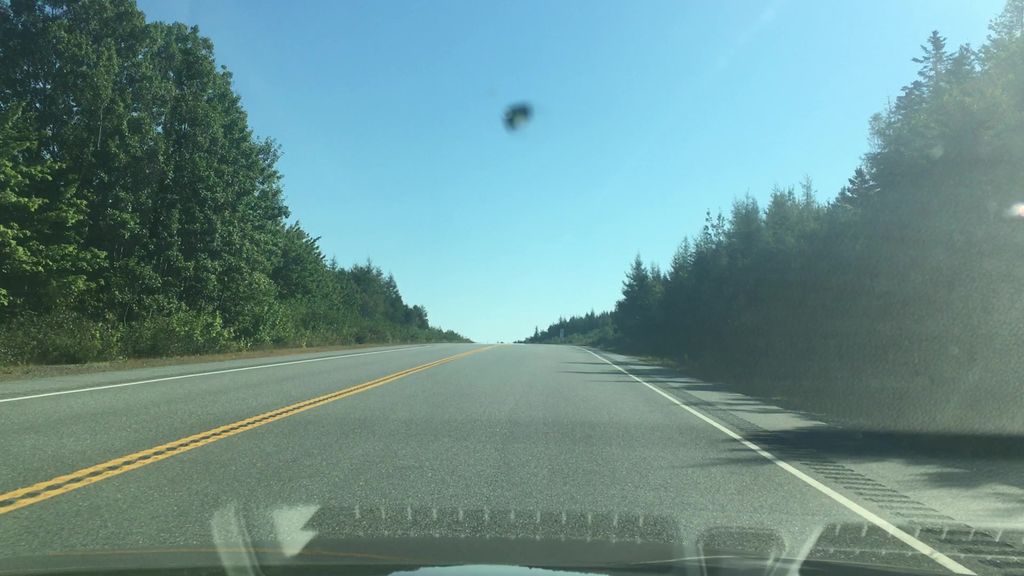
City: halifax